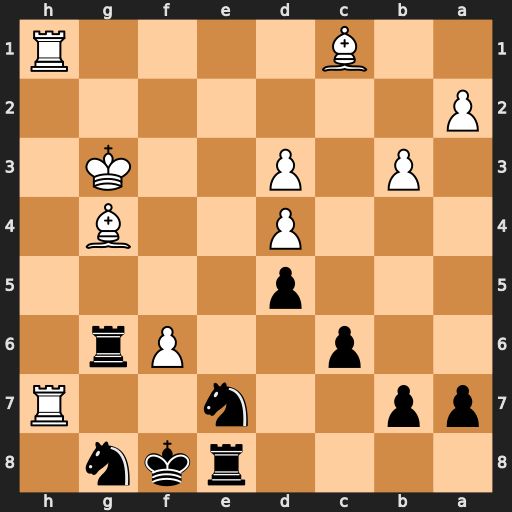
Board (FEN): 4rkn1/pp2n2R/2p2Pr1/3p4/3P2B1/1P1P2K1/P7/2B4R
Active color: b
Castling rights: -
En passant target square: -
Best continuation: Nxf6 Rh8+ Kf7 R1h7+ Nxh7